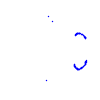
Particle: proton